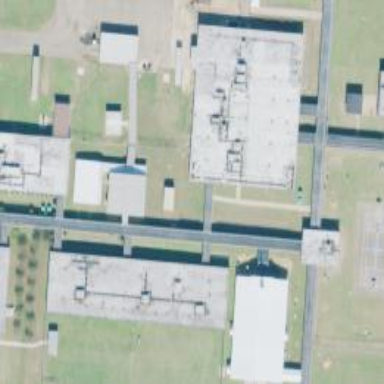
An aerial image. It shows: Prison.